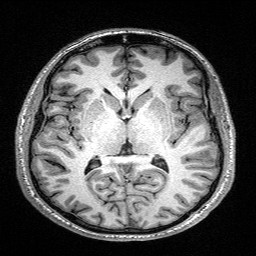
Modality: T1w
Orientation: coronal
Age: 30
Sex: male
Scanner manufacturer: siemens
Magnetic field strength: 3 T
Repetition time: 2.4 s
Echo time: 0.03 s